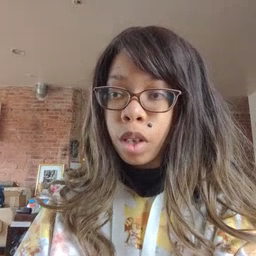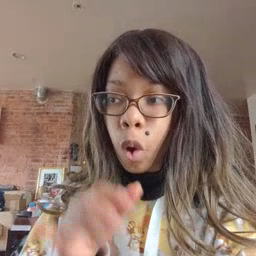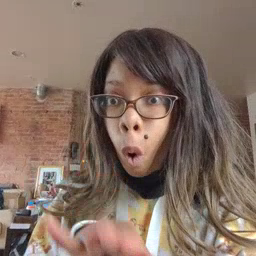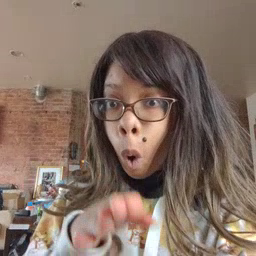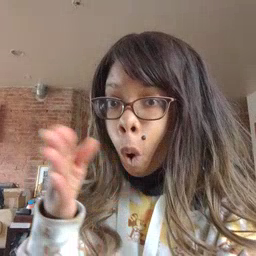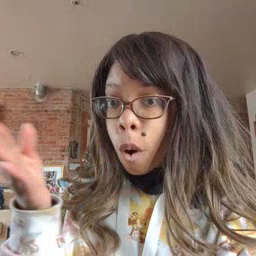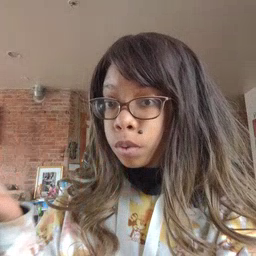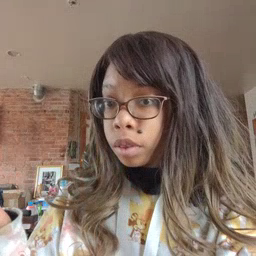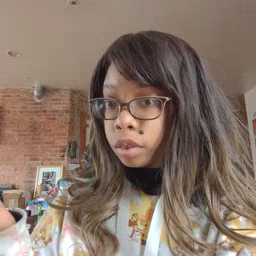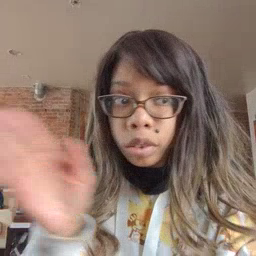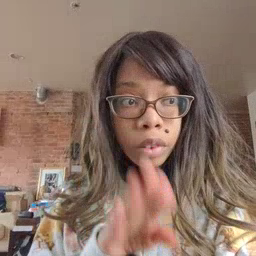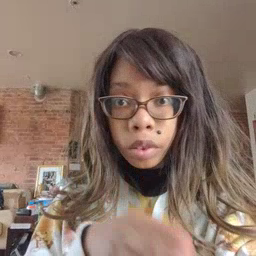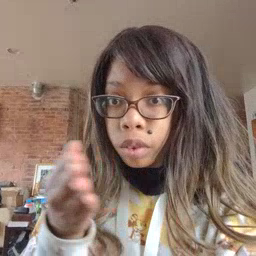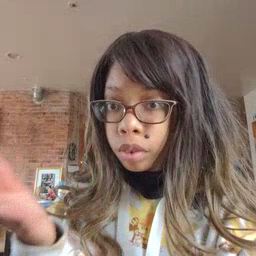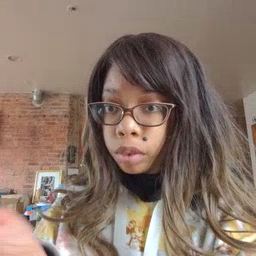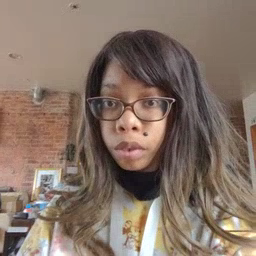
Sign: open